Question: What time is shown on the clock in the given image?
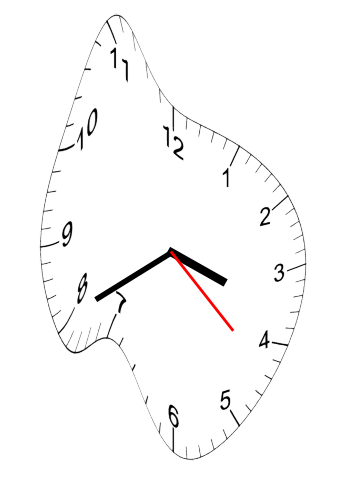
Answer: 03:40:22